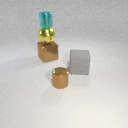
large yellow metal sphere below small cyan metal cylinder